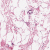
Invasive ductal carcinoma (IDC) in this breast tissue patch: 0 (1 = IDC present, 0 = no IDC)